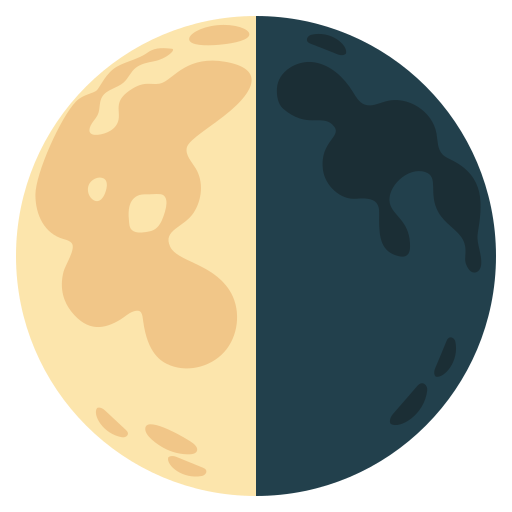
Emoji: 🌗